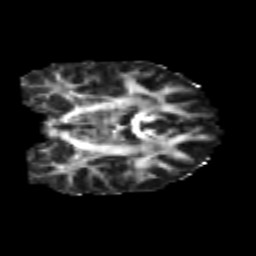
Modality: FA
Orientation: coronal
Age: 23
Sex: male
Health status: healthy